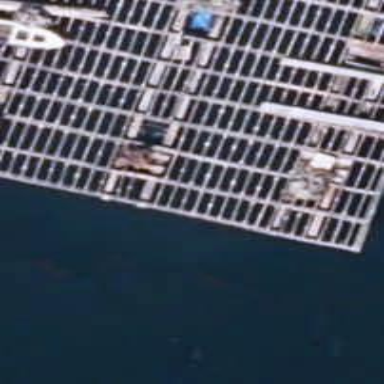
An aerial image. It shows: Man-made mussel raft.